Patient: sex M, age 53
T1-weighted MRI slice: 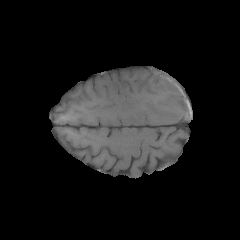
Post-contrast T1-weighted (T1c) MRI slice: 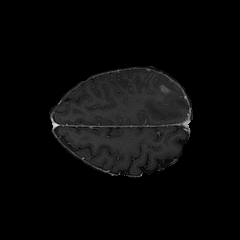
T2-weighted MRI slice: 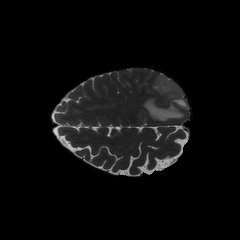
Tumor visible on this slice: yes
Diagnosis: Glioblastoma, IDH-wildtype
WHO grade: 4